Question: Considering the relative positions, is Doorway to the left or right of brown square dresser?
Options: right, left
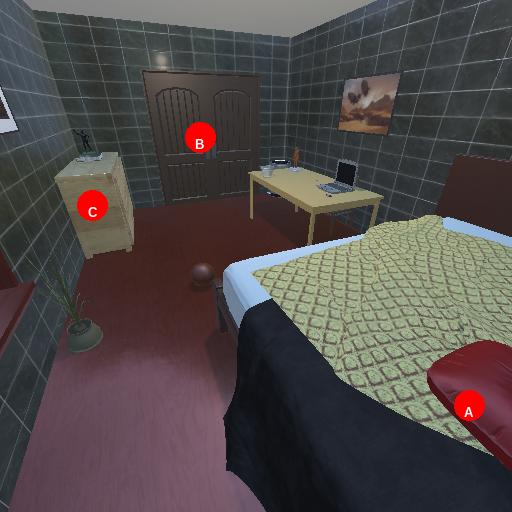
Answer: right